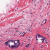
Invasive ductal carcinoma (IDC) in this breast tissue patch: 0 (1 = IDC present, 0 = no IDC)